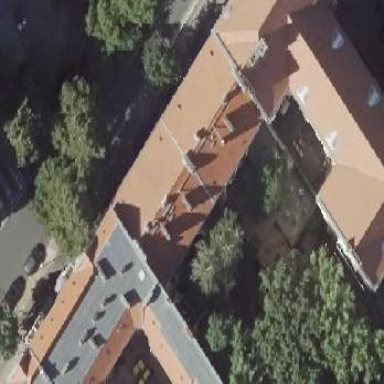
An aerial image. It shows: Kindergarten.